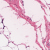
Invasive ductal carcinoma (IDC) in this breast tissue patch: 0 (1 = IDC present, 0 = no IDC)